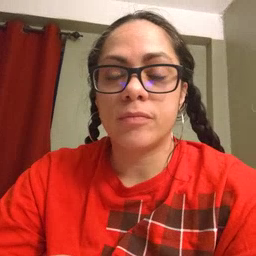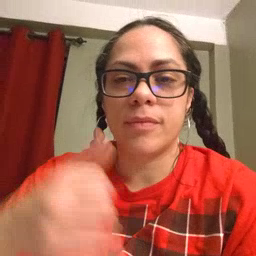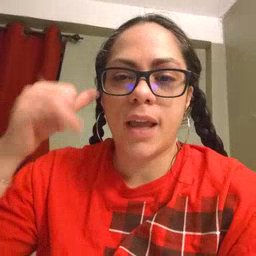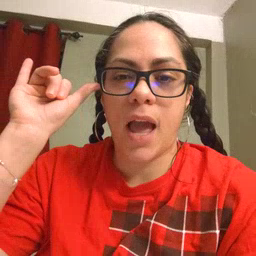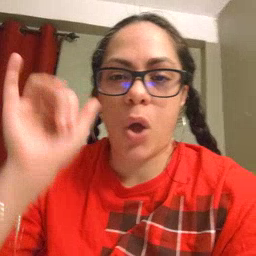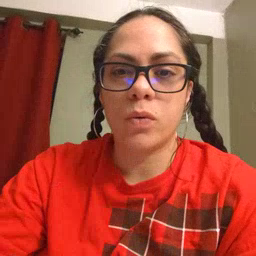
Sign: cow